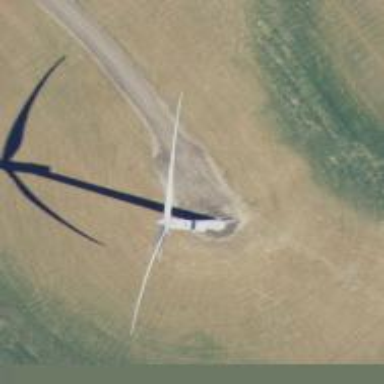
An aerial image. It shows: Wind generator of the horizontal axis type made by Vestas.